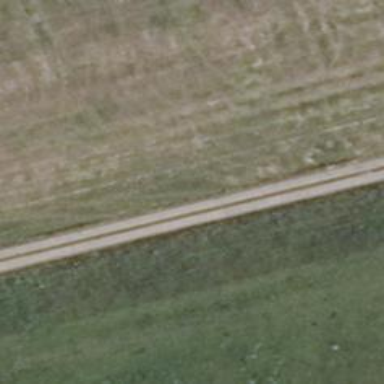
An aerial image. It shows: Track road with concrete lanes of grade1 quality.